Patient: sex M, age 52
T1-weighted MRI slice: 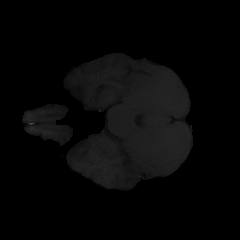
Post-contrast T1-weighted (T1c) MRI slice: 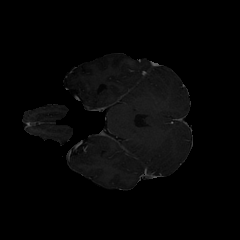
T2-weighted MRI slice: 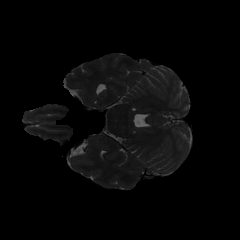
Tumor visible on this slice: no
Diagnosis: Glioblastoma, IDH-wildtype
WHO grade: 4